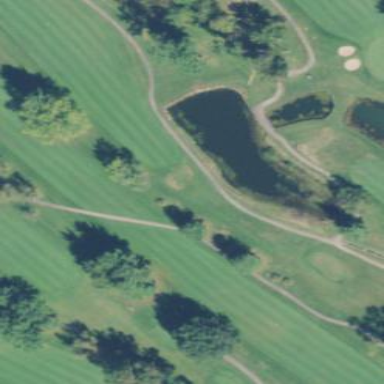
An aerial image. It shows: Water hazard on golf course. The hazard is natural water feature.